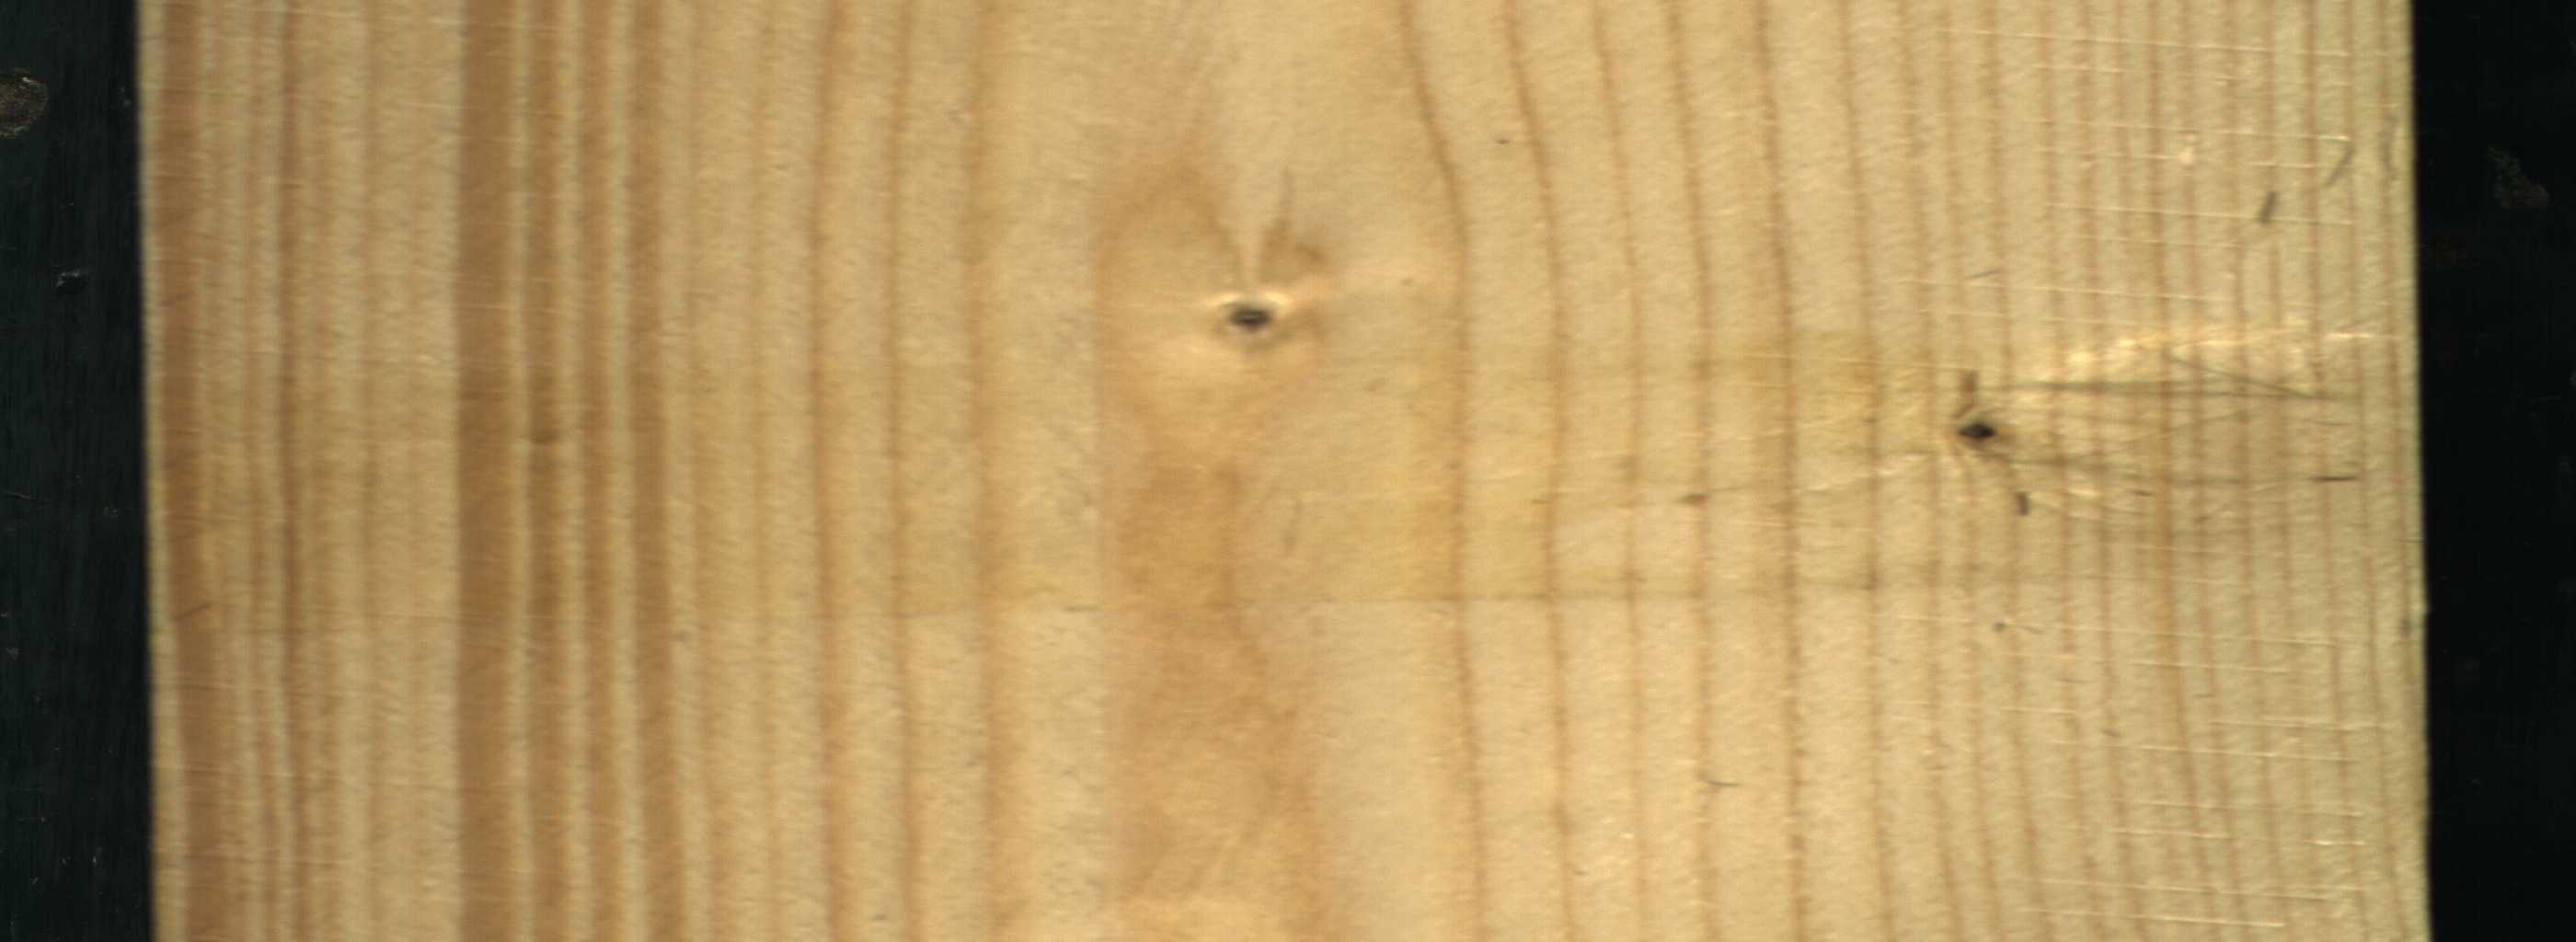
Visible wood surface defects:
Quartzity
Dead_Knot
Live_Knot